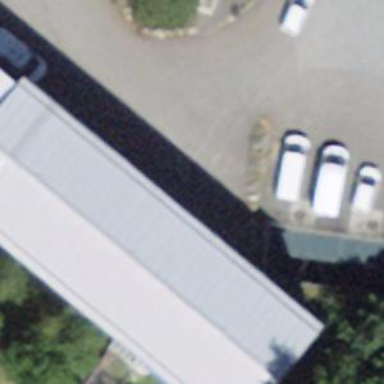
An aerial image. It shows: Office building.